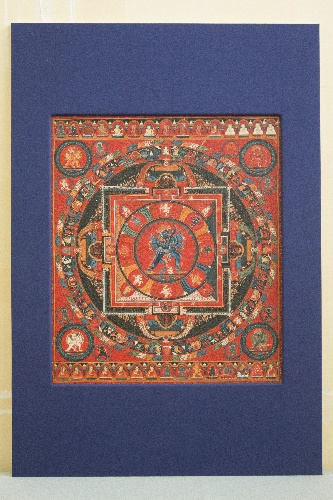
Artist: Sakya School
Date: 16th century
Object type: Painting
Classification: Paintings
Medium: Ink and color on cloth
Culture: Tibet
Dimensions: 21 1/4 x 17 15/16 in. (54.0 x 45.6 cm)
Department: Asian Art
Credit line: Gift of Henry and Louise Loeb, 1982
Accession year: 1982
Repository: Metropolitan Museum of Art, New York, NY
Tags: Deities|Buddhism